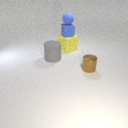
large yellow rubber cube to the left of small brown metal cylinder